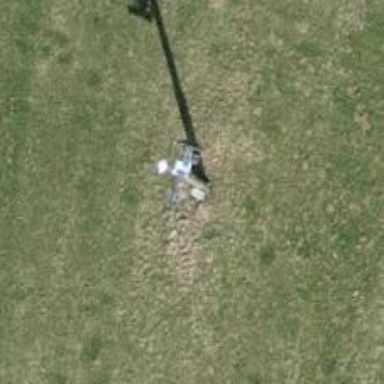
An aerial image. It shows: Pylon for aerialway.